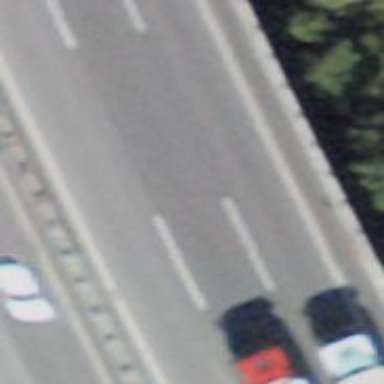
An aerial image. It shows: Motorway bridge with asphalt surface.